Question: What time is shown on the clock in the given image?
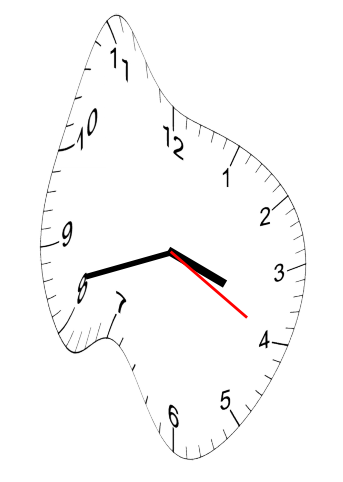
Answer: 03:42:20